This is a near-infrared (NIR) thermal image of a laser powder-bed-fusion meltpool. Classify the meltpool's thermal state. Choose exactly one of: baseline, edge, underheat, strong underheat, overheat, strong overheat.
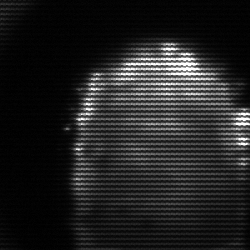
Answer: baseline